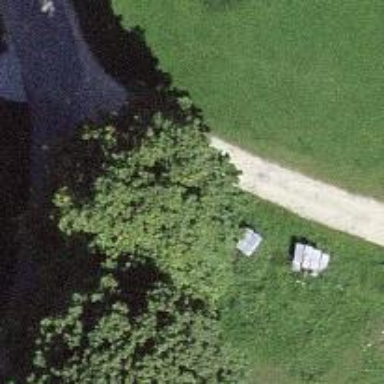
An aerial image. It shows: Single tag "natural: tree."